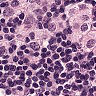
Metastatic tissue present: yes